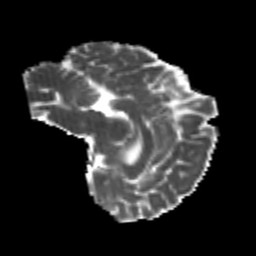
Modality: MD
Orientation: sagittal
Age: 22
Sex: female
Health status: healthy
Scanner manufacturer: philips
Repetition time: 7.388 s
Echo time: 0.08599 s